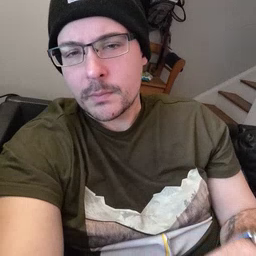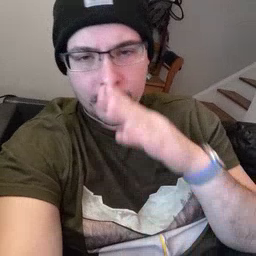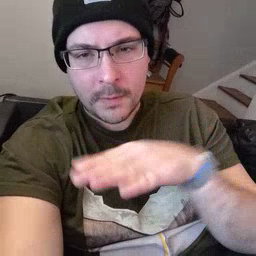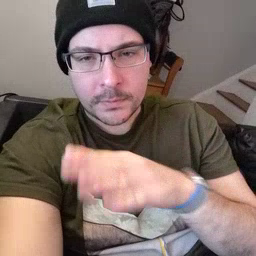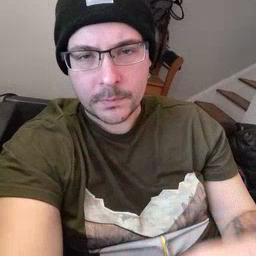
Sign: elephant